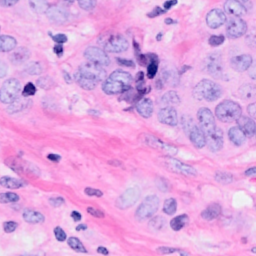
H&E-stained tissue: Breast